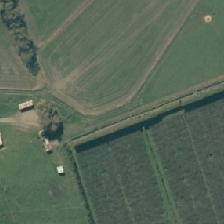
Land cover: shortrotation_cropland